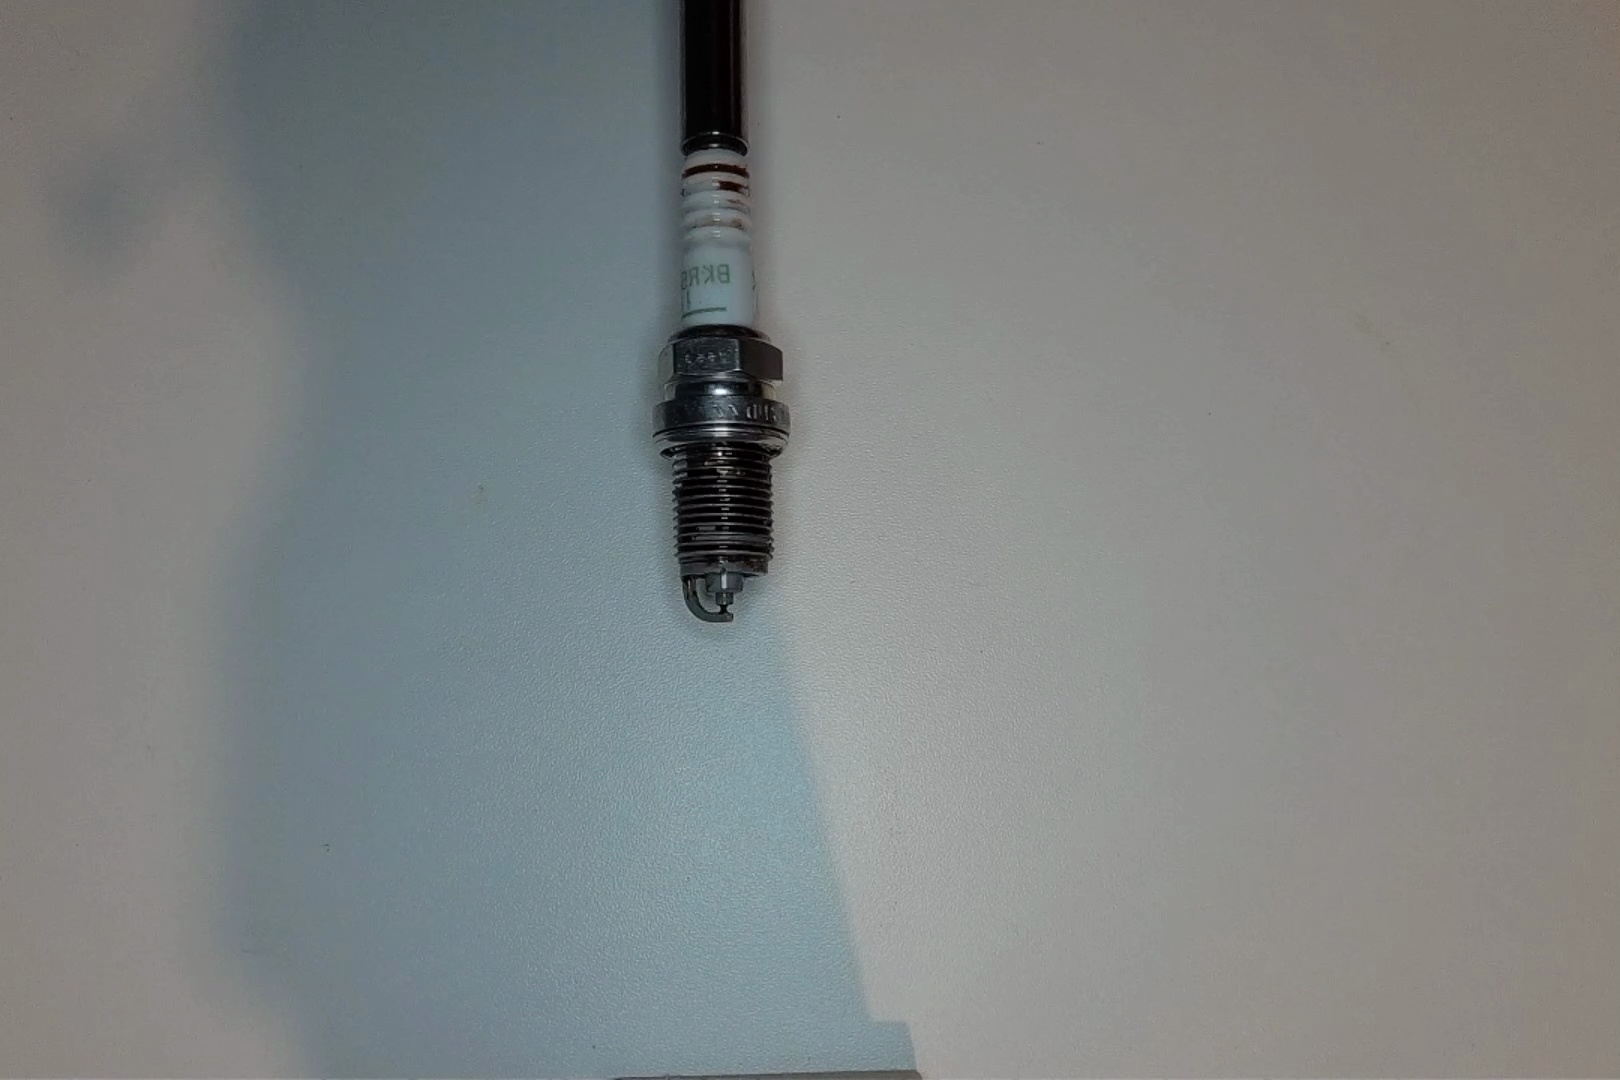
Label: anomaly